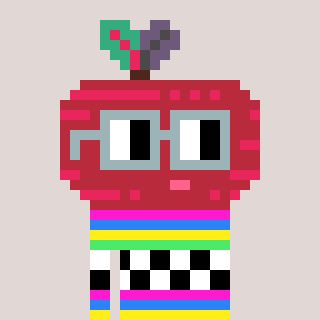
a pixel art character with square dark gray glasses, a beet-shaped head and a peachy-colored body on a warm background